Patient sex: M
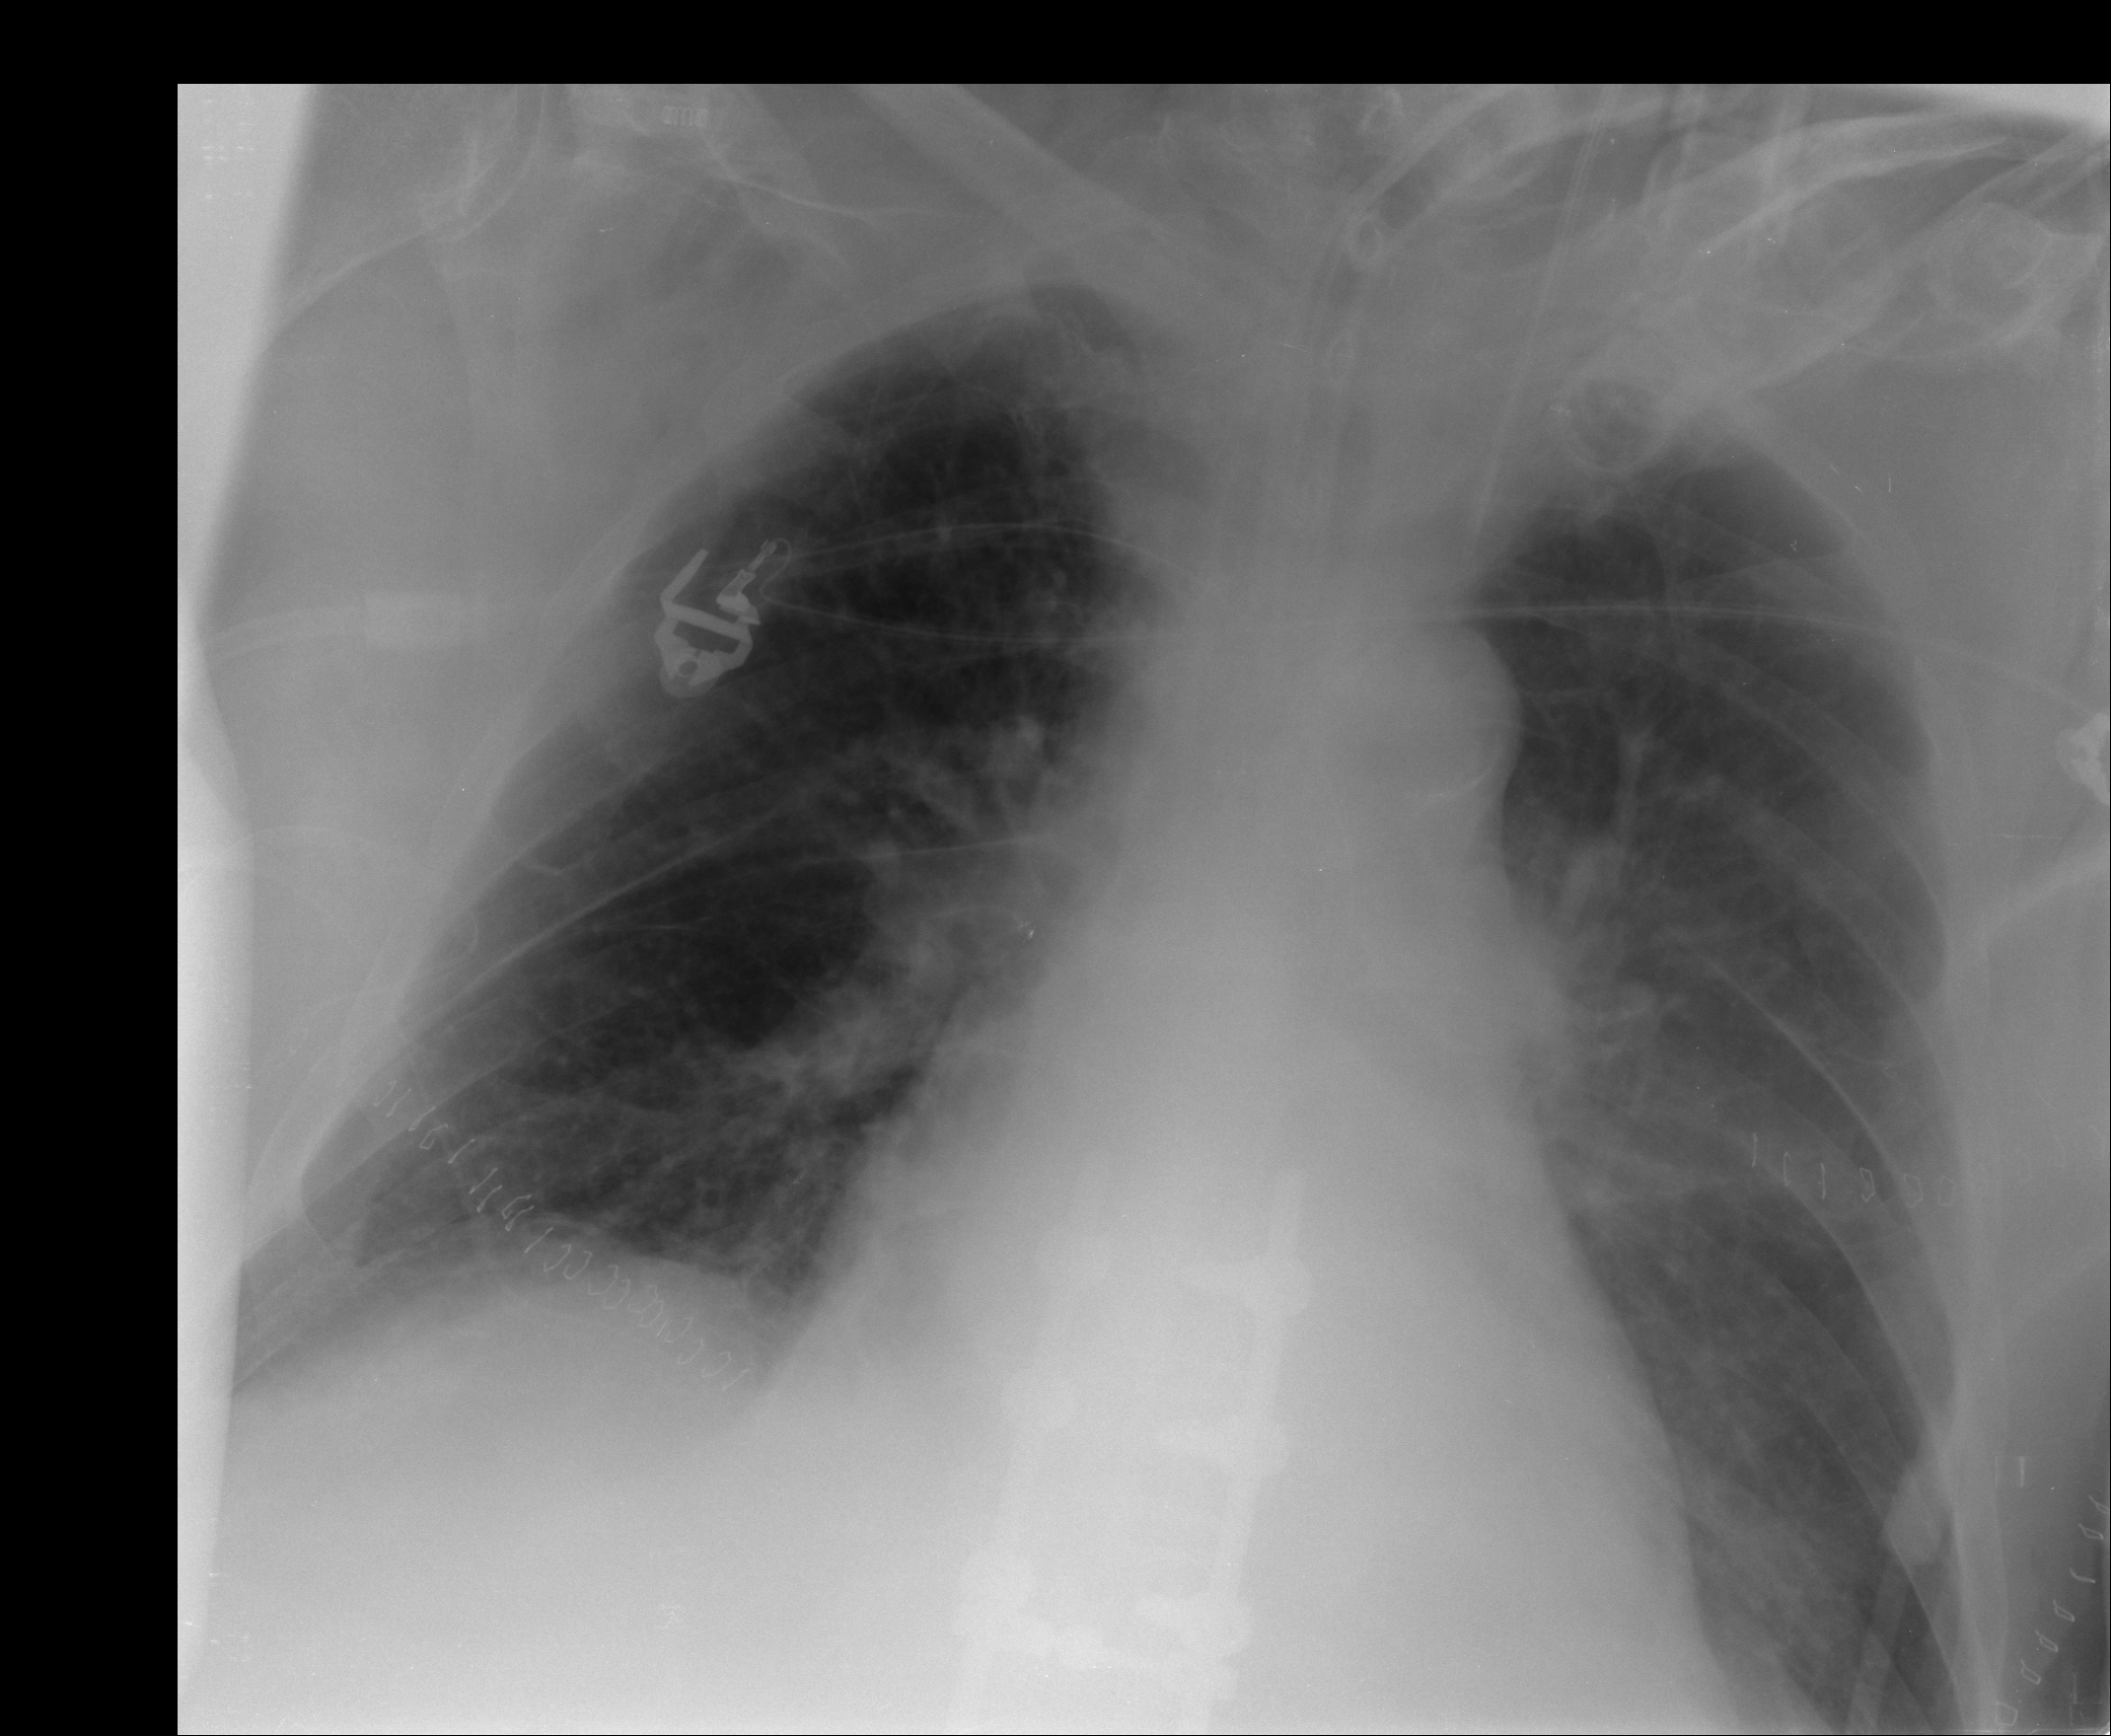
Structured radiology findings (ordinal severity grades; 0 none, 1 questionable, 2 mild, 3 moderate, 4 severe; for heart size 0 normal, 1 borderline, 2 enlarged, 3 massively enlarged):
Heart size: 1
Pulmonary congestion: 0
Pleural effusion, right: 1
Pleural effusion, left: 1
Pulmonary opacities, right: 0
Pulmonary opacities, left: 1
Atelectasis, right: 2
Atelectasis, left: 2